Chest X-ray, PA view. Patient: 40 years old, sex M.
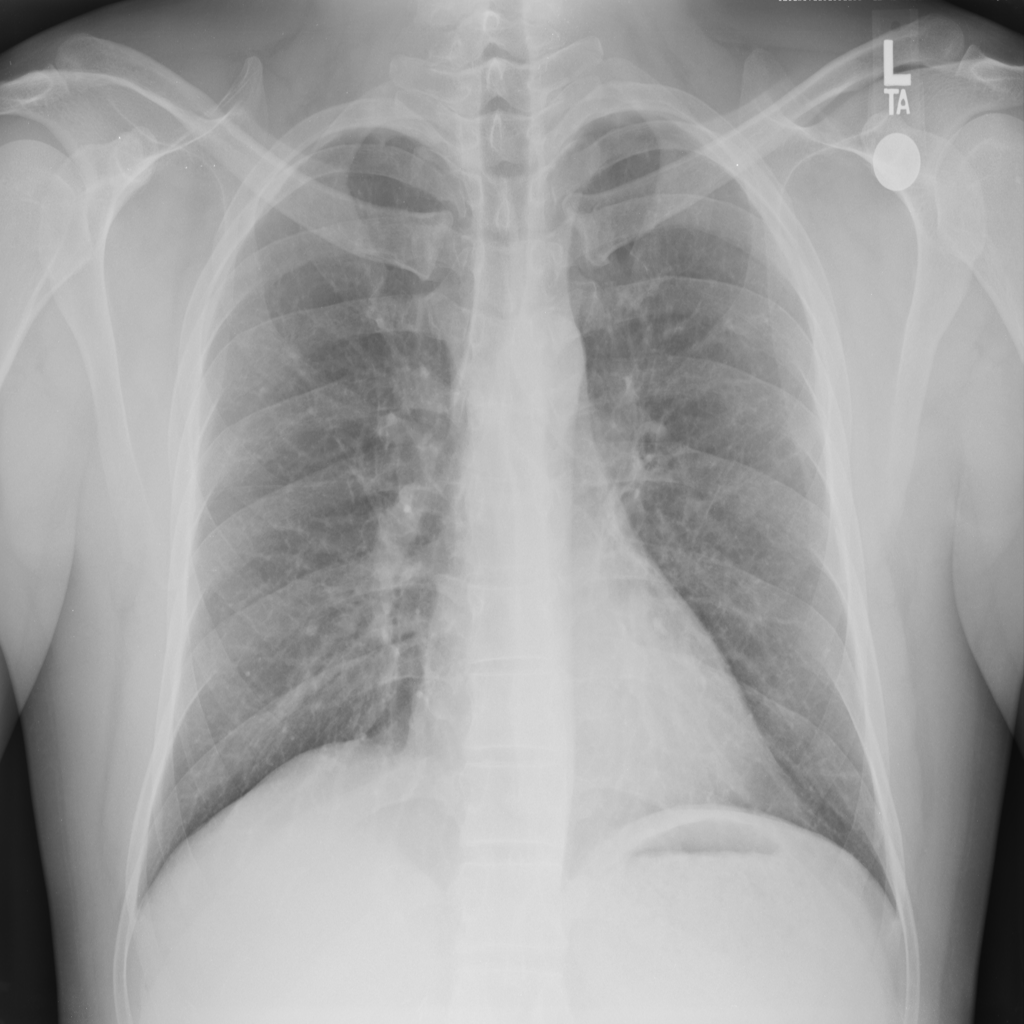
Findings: No Finding